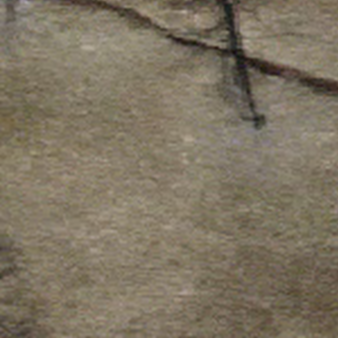
Label: other